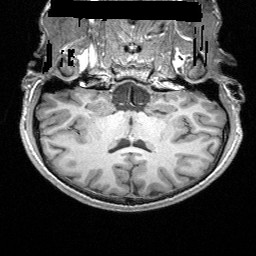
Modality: T1w
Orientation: sagittal